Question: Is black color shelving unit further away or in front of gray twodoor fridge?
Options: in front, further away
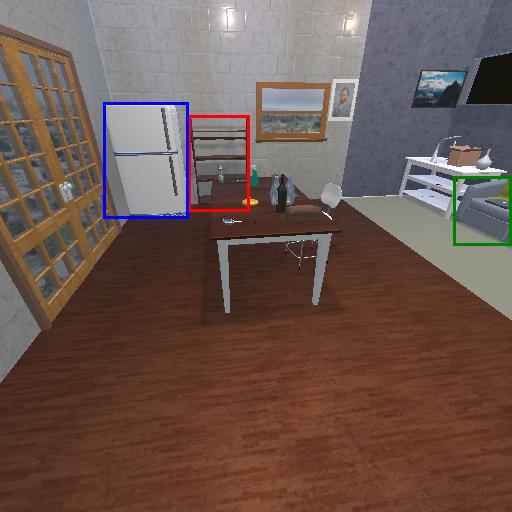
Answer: in front